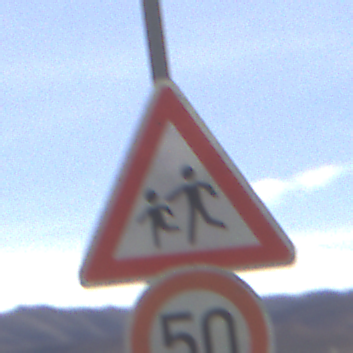
Verkehrszeichen: KinderRechts
Zusatzzeichen unten: Geschwindigkeit50
Umgebung: Outdoor, Nature
Tageszeit: Midday
Wetter: Clear
Licht: Natural
Jahreszeit: NotSpecified
Kontrast: HighContrast